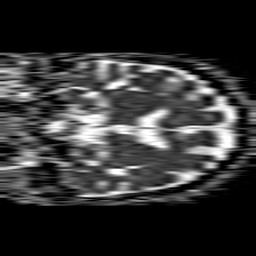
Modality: ADC
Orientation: coronal
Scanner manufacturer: philips
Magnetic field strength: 1.5 T
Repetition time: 4.6 s
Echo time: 0.08631 s